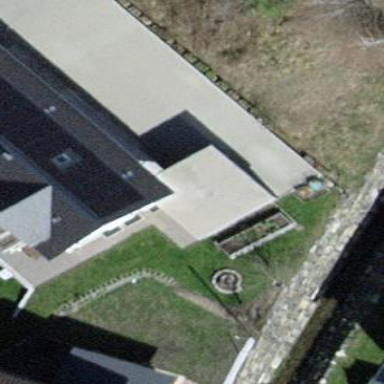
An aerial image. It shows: Garage.